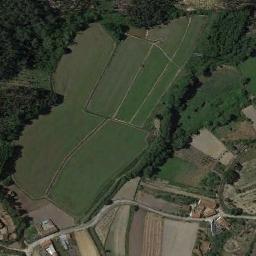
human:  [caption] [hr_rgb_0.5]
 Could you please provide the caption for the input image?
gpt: The bare and green terrace is next to some houses and trees .

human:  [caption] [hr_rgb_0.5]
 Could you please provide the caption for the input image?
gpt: There are many plants on the terrace .

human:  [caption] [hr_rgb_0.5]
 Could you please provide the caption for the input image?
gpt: There are no crops on the terraces in the picture .

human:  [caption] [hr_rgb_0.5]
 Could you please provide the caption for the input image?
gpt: A large layer of brown and green mixed terraces with large green trees .

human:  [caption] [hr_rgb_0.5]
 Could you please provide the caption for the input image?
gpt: There are many green trees beside the green terraces .